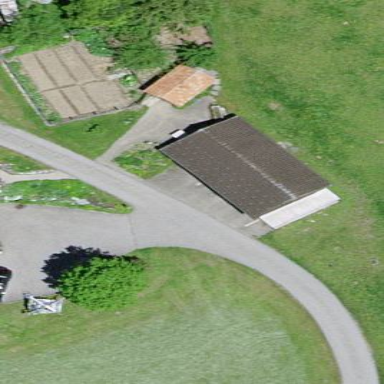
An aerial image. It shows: Simple and straightforward house.